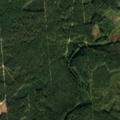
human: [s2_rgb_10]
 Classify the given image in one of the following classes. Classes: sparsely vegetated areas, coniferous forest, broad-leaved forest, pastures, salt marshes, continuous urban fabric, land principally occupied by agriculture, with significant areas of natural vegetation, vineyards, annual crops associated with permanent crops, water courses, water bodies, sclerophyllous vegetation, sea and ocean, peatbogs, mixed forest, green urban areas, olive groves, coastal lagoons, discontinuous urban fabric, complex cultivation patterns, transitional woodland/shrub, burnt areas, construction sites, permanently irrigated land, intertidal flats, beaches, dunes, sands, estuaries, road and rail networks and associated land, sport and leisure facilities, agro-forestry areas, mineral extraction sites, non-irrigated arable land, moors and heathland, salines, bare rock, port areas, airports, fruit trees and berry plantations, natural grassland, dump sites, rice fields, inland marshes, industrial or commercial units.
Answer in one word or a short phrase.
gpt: non-irrigated arable land, coniferous forest, mixed forest, transitional woodland/shrub